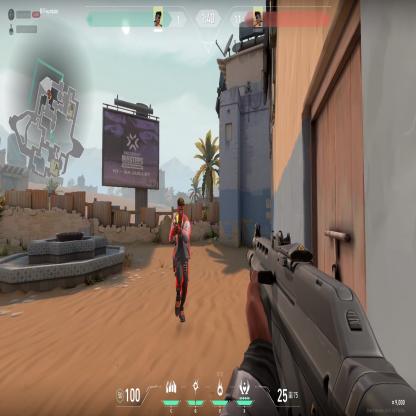
Label: enemy